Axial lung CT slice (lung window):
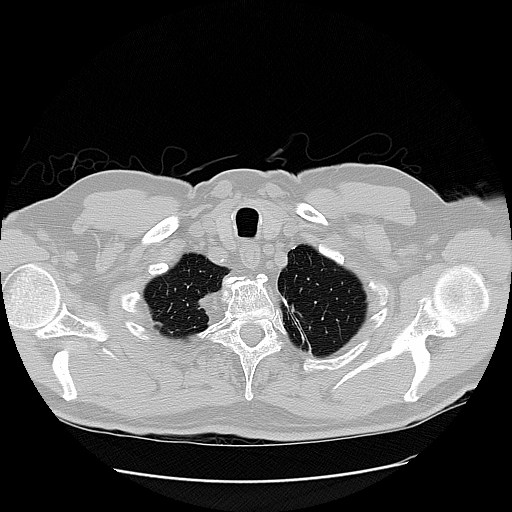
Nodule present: no